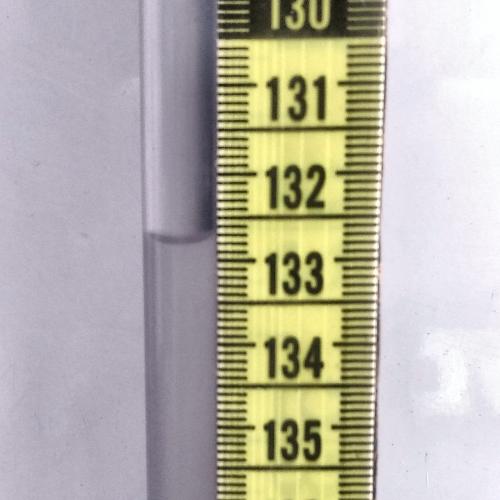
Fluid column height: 132.7 cm